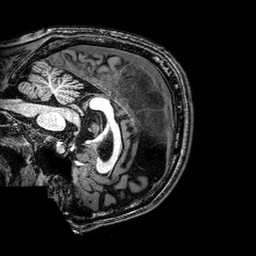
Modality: T1w
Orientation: sagittal
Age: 22
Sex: male